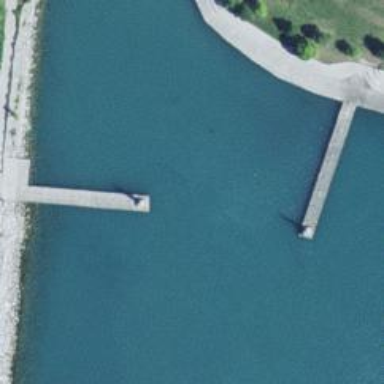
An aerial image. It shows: Breakwater structure.